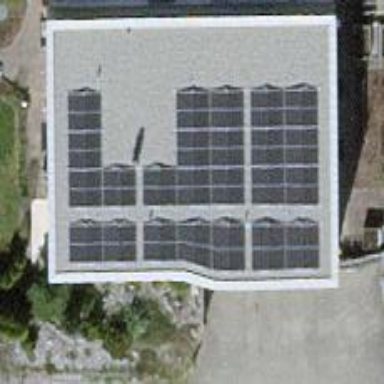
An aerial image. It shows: Solar power generator using photovoltaic method with solar photovoltaic panel types.